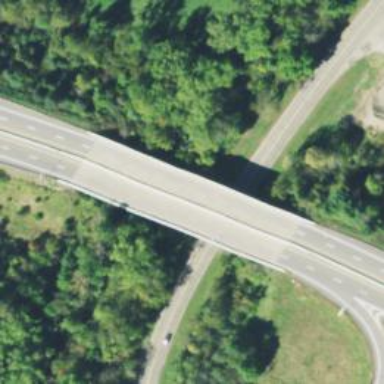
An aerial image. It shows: Bridge on trunk expressway.